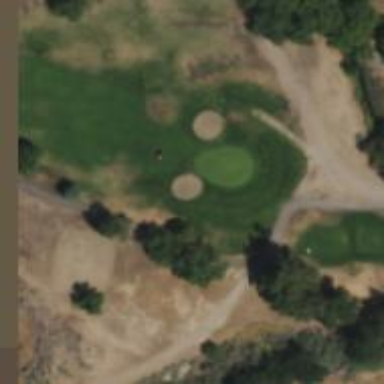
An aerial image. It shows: Golf hole.